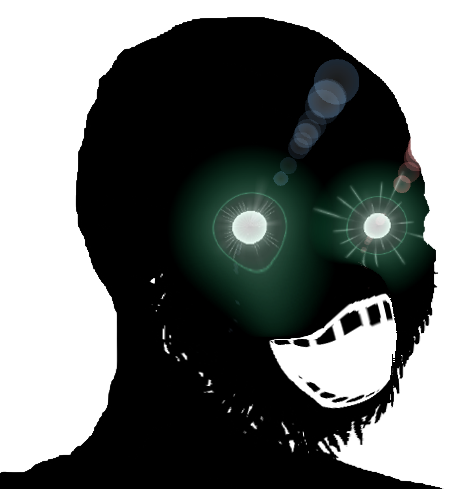
Label: 5_Oomer